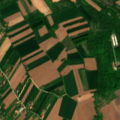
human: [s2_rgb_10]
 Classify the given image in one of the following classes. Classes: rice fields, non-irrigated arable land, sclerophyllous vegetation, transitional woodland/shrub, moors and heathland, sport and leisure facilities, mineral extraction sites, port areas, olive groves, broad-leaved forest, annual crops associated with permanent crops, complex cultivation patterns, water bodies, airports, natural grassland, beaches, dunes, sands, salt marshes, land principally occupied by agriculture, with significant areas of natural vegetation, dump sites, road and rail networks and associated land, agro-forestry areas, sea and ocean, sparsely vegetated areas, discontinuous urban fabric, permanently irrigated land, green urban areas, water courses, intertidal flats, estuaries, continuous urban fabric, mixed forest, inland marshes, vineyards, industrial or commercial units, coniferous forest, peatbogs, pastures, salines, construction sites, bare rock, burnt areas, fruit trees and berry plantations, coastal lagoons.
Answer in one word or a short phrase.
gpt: discontinuous urban fabric, non-irrigated arable land, land principally occupied by agriculture, with significant areas of natural vegetation, broad-leaved forest